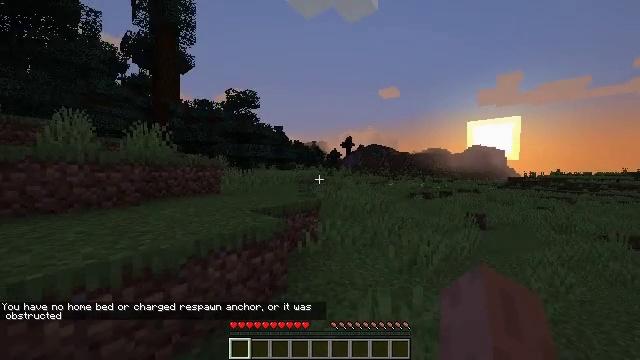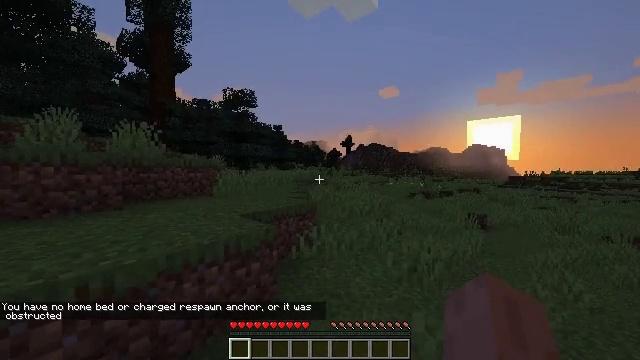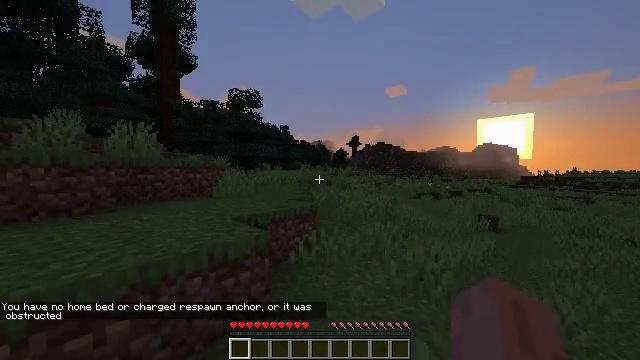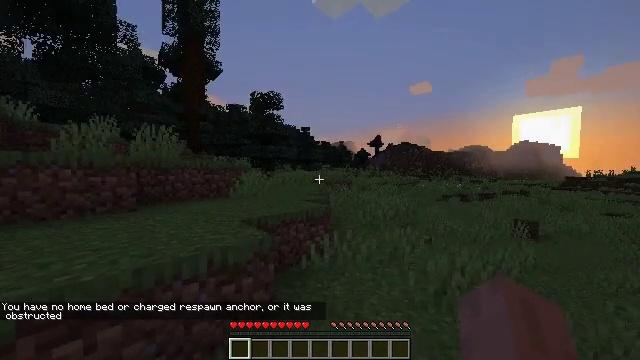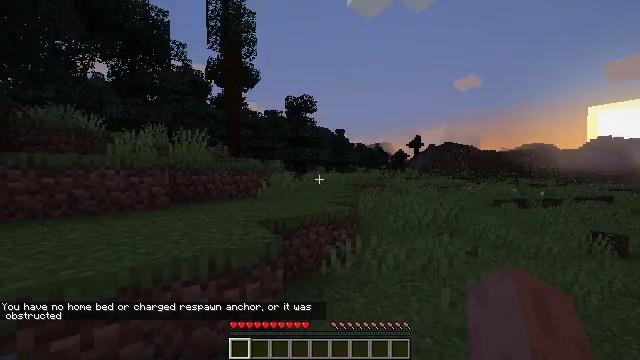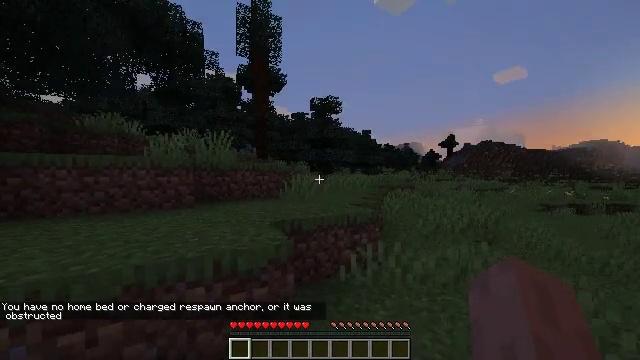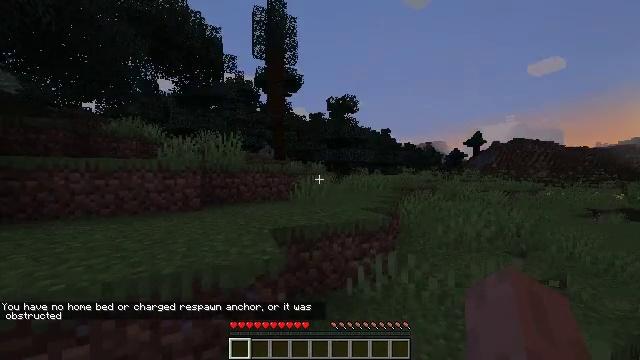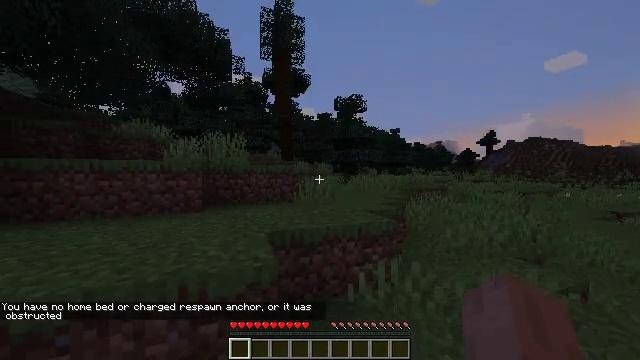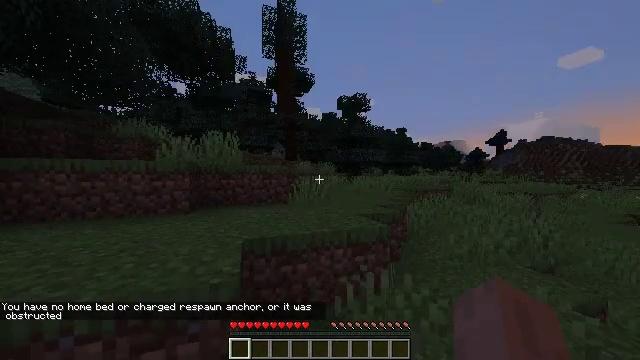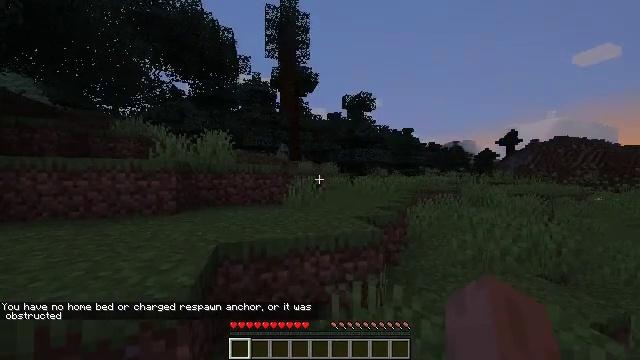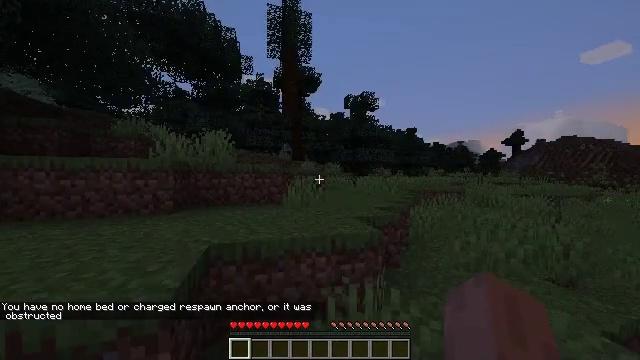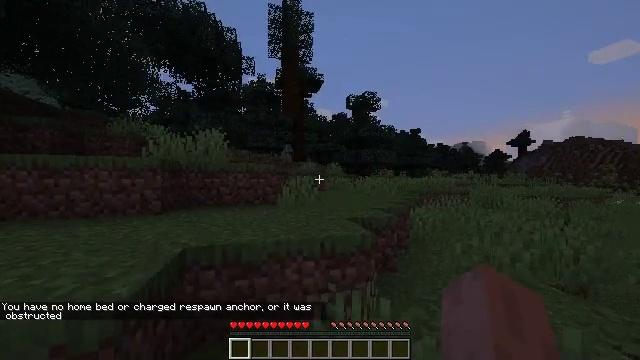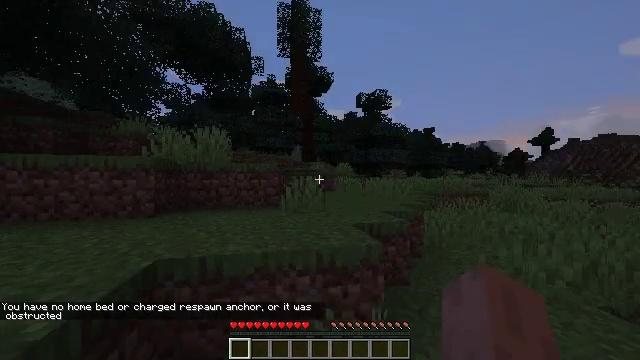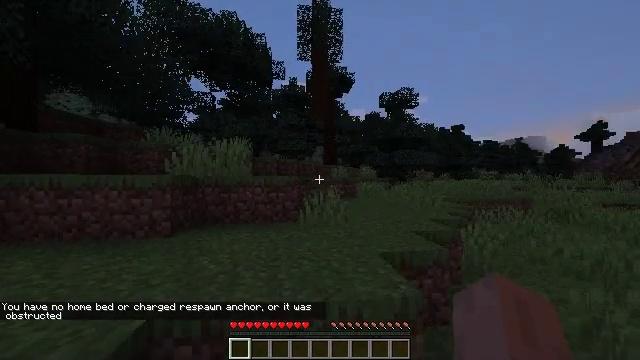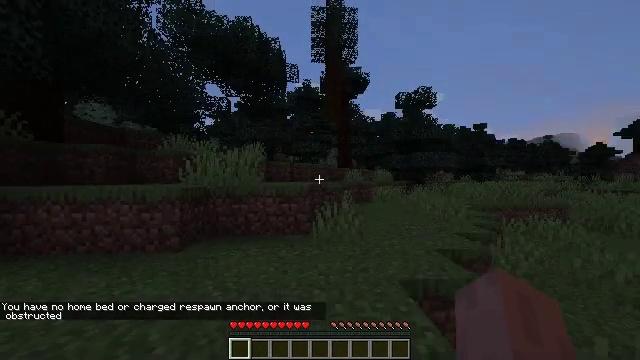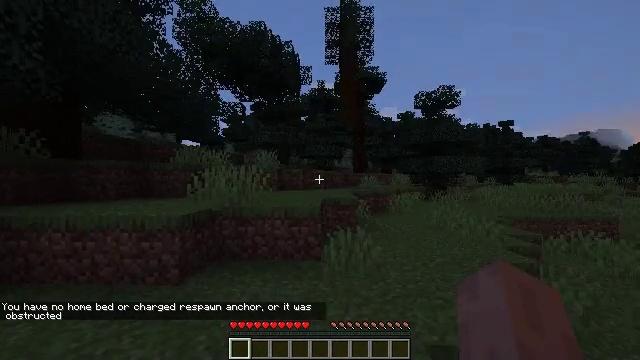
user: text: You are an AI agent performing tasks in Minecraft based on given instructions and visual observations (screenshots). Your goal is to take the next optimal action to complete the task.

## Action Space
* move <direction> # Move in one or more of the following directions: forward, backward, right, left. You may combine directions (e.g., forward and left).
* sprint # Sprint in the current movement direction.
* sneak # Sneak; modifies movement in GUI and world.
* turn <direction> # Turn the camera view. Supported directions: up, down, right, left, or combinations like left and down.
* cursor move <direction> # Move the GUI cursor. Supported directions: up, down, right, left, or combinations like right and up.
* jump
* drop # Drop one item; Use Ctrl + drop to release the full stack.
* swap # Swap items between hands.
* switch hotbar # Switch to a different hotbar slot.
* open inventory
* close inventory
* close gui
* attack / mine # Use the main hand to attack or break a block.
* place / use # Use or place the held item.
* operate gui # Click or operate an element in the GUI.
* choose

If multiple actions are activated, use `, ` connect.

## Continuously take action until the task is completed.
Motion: motion action
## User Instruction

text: Collect the lit jack o'lantern.
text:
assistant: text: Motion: move forward and move right, sprint
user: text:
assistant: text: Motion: move forward and move right, sprint, turn left
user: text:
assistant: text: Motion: move forward and move right, sprint, turn left
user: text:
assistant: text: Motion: move forward and move right, sprint, turn left
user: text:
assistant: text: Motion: move forward, sprint, turn left
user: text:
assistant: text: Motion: move forward and move right, sprint, turn left
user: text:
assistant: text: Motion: move forward and move right, sprint, turn left
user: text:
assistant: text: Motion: move forward and move right, sprint, turn left
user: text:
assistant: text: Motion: move forward and move right, sprint, turn left
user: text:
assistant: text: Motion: move forward and move right, sprint
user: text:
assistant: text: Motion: move forward, sprint
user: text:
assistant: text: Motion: move forward, sprint, turn left
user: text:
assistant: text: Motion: move forward, sprint, turn left, jump
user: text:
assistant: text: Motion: move forward, sprint, turn left, jump
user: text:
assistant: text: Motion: move forward, sprint, turn left, jump
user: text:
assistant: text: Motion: move forward, sprint, turn left, jump
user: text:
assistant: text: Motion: move forward, sprint, turn left, jump
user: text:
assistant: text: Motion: move forward, sprint
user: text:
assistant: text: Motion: move forward, sprint
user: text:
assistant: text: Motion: move forward, sprint
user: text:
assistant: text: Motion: move forward, sprint
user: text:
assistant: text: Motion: move forward, sprint, turn left
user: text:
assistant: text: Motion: move forward, sprint, turn left and down, jump
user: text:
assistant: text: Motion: move forward, sprint, jump
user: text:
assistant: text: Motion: move forward, sprint, jump
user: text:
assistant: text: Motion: move forward, sprint, jump
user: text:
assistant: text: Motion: move forward, sprint, jump
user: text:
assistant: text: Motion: move forward, sprint
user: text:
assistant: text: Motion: move forward, sprint
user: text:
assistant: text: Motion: move forward, sprint